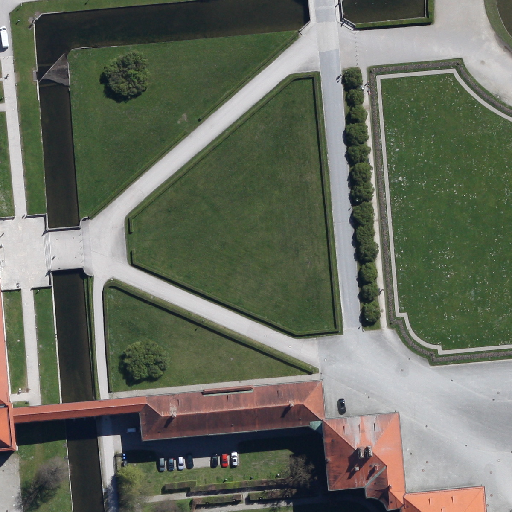
Referring expression: sidewalk along with tree